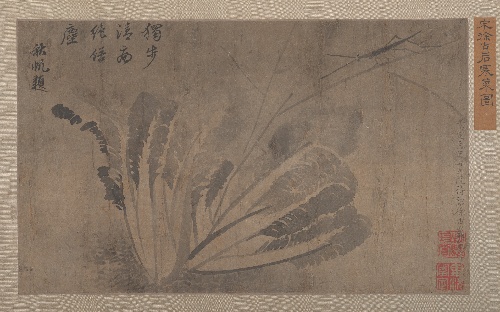
Artist: Xü Daoguang
Artist bio: Chinese, 13th century
Object type: Album leaf
Classification: Paintings
Medium: Album leaf; black and grey wash on paper
Culture: China
Period: Qing dynasty (?) (1644–1911)
Dimensions: 7 x 11 5/8 in. (17.8 x 29.5 cm)
Department: Asian Art
Credit line: Bequest of Ellis Gray Seymour, 1948
Accession year: 1949
Repository: Metropolitan Museum of Art, New York, NY
Tags: Vegetables|Insects